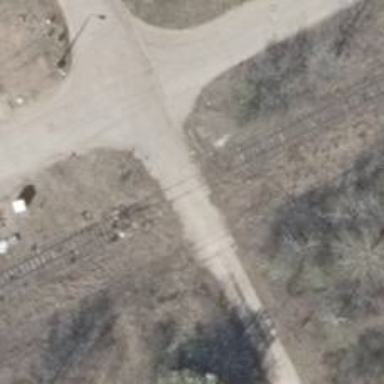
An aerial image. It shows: Railway level crossing.